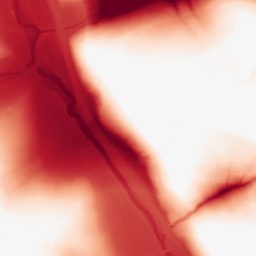
Category: morphological
Decomposition family: tophat
Decomposition parameters: size: 100
mode: black
Upsampling method: sinc_blackman
Upsampling parameters: scale: 4
kernel_size: 16
Upsampling scale: 4